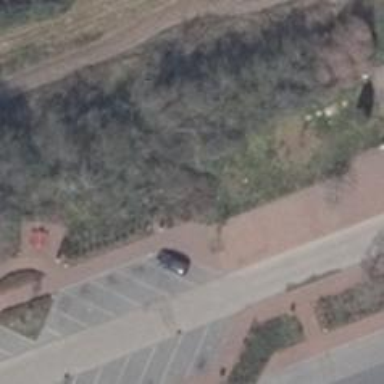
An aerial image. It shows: Sidewalk along the footway.